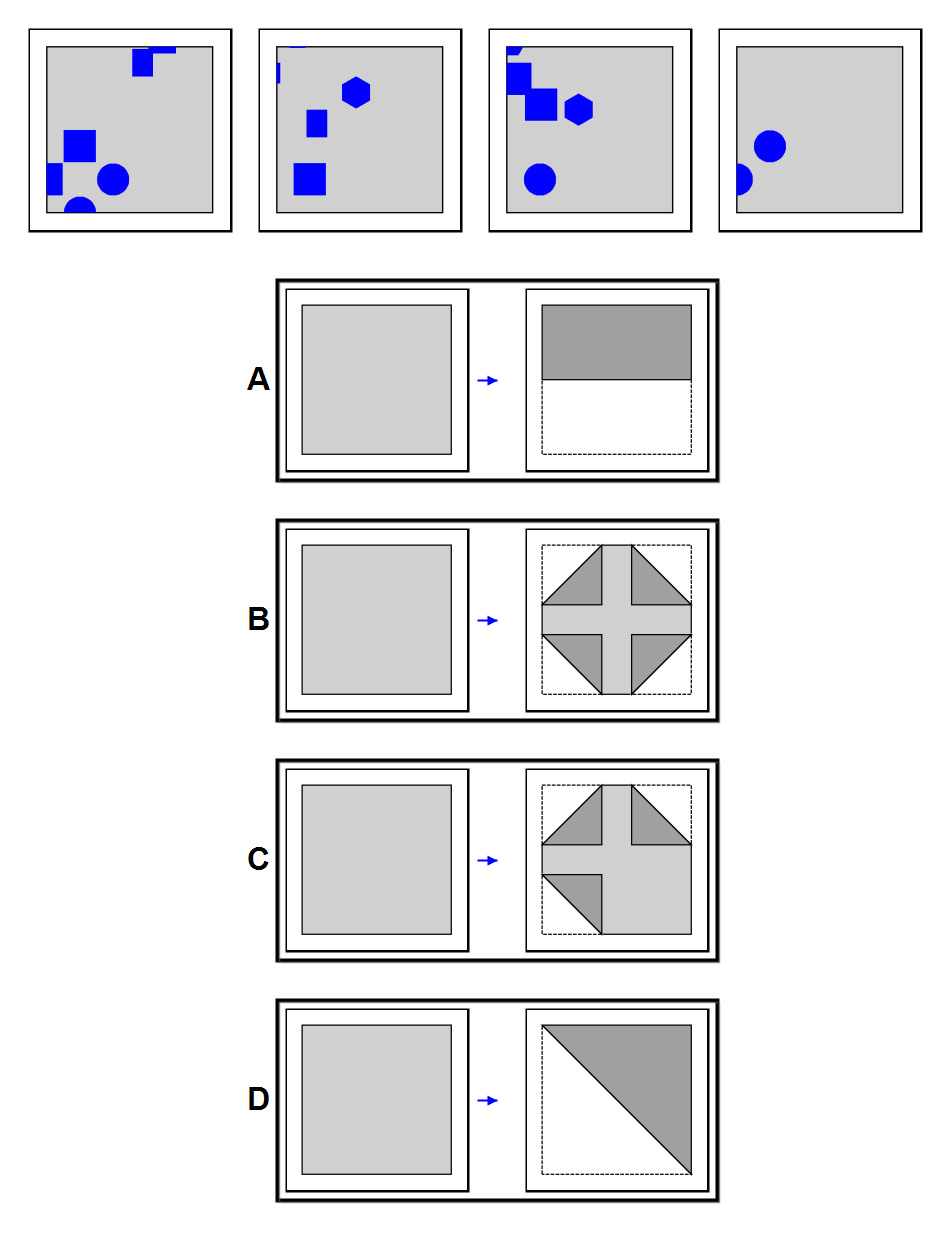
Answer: C